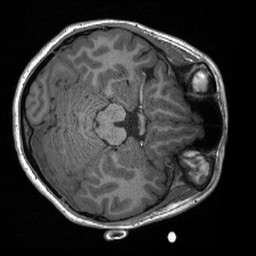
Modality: T1w
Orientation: axial
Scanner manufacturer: siemens
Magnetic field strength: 3 T
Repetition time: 2.4 s
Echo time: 0.00213 s